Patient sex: M
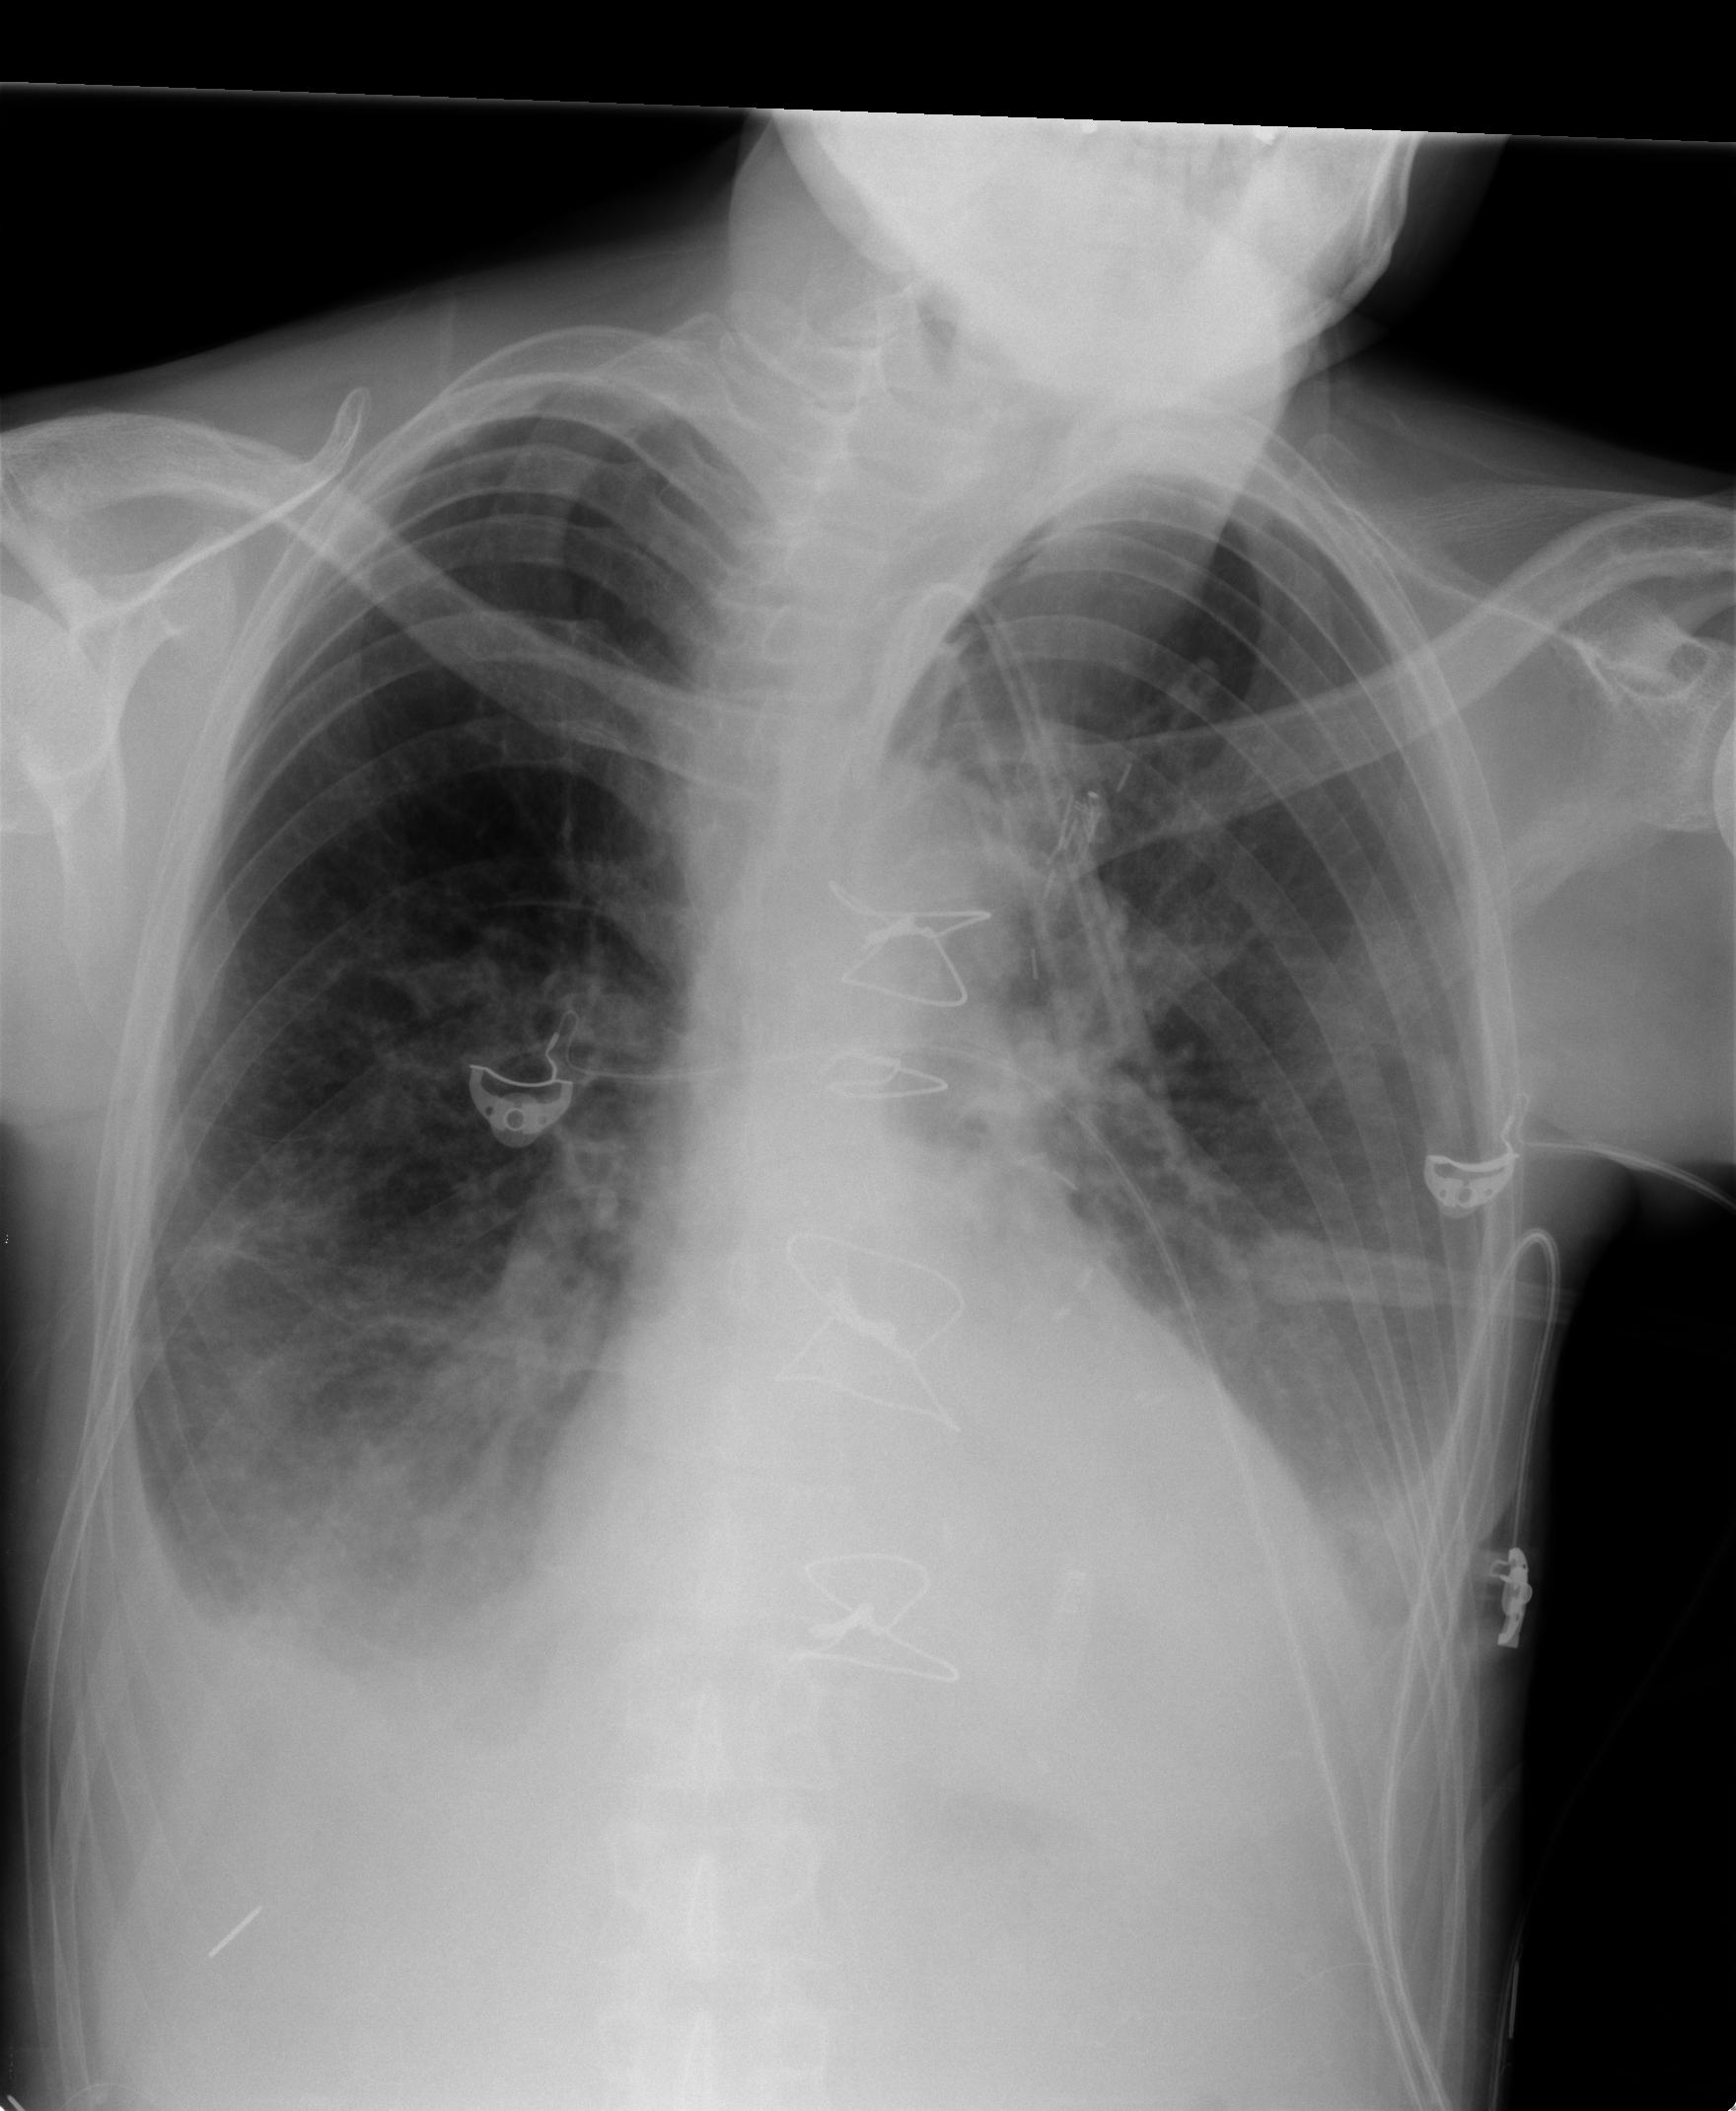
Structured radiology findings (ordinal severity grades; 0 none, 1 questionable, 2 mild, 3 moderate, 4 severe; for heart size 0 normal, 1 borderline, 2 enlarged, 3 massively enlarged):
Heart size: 2
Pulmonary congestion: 0
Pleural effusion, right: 2
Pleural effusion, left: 2
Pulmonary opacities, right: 2
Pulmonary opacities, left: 1
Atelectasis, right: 2
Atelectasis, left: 2